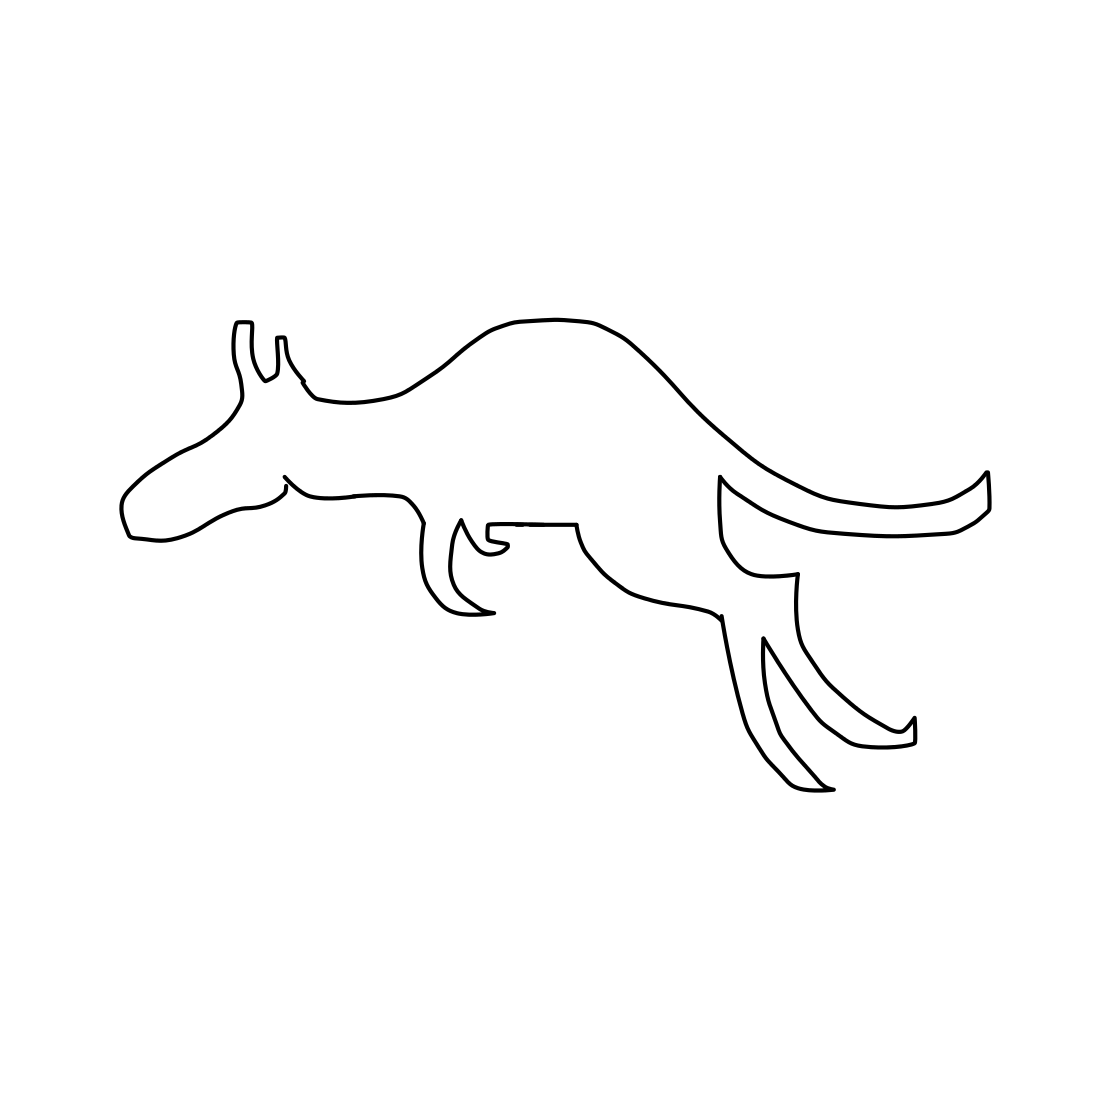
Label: kangaroo